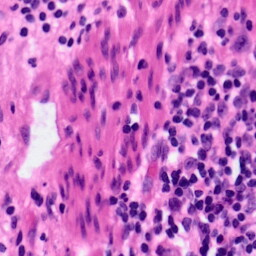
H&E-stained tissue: Pancreatic